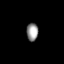
Tissue: lung
Cell type: T cells
Senescence score: 0.2385
Nuclear area (px): 208
Mean DAPI intensity: 146.346